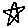
Label: star